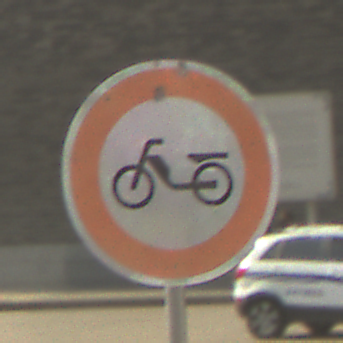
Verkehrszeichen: VerbotMofas
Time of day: MorningAfternoon
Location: Outdoor (Suburban)
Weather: Clear
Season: NotSpecified
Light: Natural